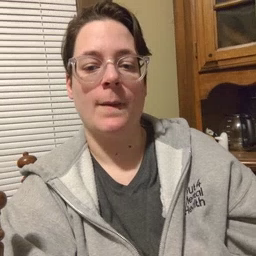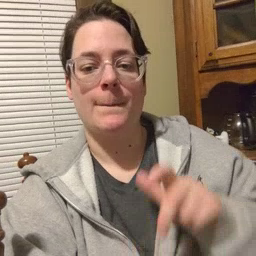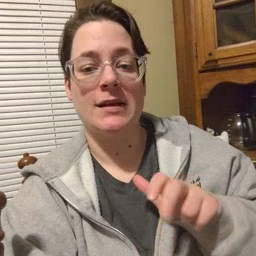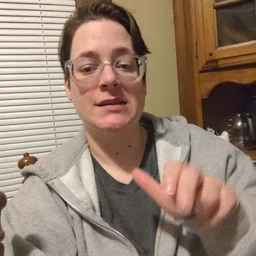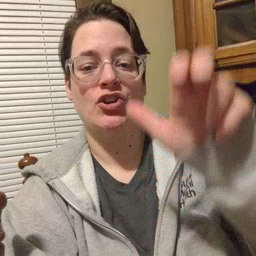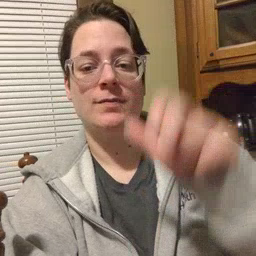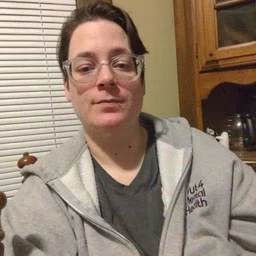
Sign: stairs